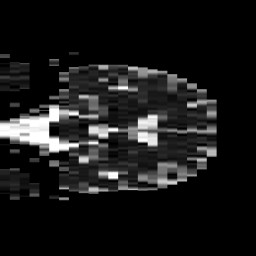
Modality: ADC
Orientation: coronal
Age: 70
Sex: female
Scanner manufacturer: philips
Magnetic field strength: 3 T
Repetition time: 4.636 s
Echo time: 0.07429 s